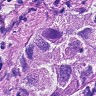
Metastatic tissue present: yes